Question: I have some cropping feature on my site.

So, the problem is that the real photo size is bigger that cropping area, and when i'm trying to get actual result of this cropping action i get proportions from visible - resized in css - area not from oryginal size of this image. How to calculate cropping proportion from resized to real size this image.
I do this but it's not working correctly, should i use some Math function or what, can anybody help?
'''
var width = img.width;
var height = img.height;
// c.x, c.y, c.w, c.h is cropping coords which i recive from crop plugin callback function
// 360 is modal window size, resized area for displaying img
function showCoords(c) {
cords_node = {
"x": c.x ,
"y": c.y,
"width": width < c.w ? c.w : (width / 360) * c.w,
"height": height < c.h ? c.w : (width / 360) * c.w
/*x2: c.x2,
y2: c.y2*/
};
return cords_node;
}
'''
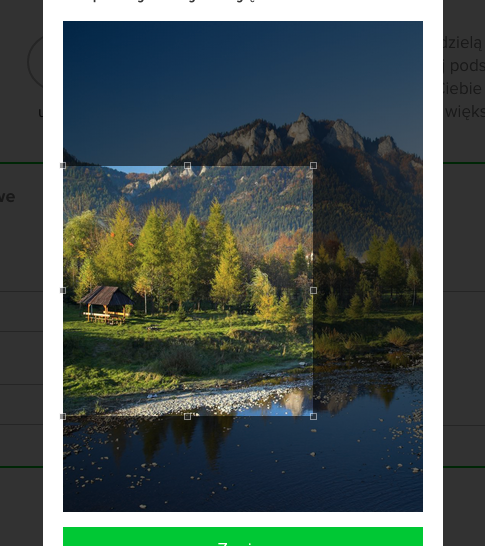
Answer: Find out the ratio of change:
'''
// find the ratio of change in H and W...
var ratioW = $('.image')[0].naturalWidth / $('.image').width();
var ratioH = $('.image')[0].naturalHeight / $('.image').height();
var ratio = Math.min(ratioW, ratioH);
// now.. multiply all your coords by 'ratio'
// ...
'''